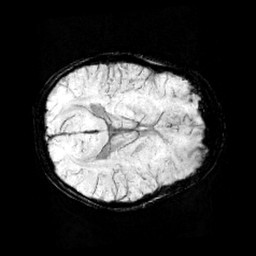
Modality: minIP
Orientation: axial
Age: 10
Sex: male
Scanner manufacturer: siemens
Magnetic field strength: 3 T
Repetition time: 0.027 s
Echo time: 0.02 s